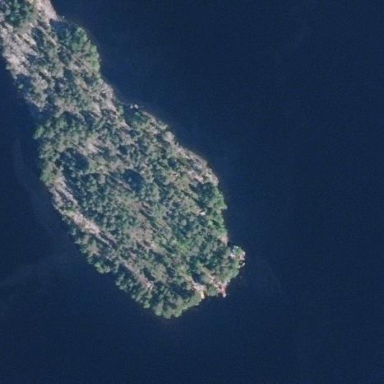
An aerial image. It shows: Islet.